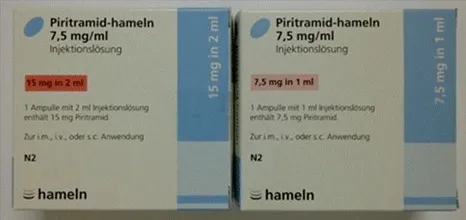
Medication boxes of Piritramid-hameln (Hameln, Germany) with 2x5 vials ad 2 ml-vials (15 mg Piritramid) and 1 ml-vials (7,5 mg Piritramid), respectively.
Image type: chart (chart)